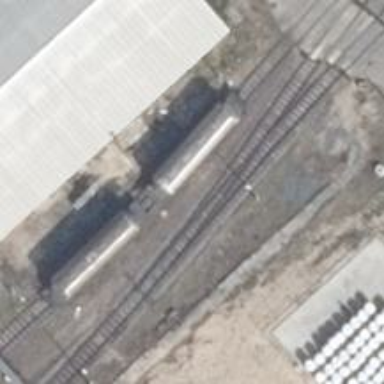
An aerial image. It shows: Rail spur service.